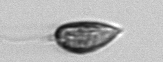
Label: Prorocentrum_triestinum